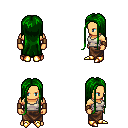
a pixel art fantasy rpg character, male body template, human, tanned skin, white pirate shirt, robe skirt, green extra-long hairstyle, leather bracers, gold boots, four views (front, back, left, right), 2x2 character sprite sheet, small pixel art, hard edges, no anti-aliasing